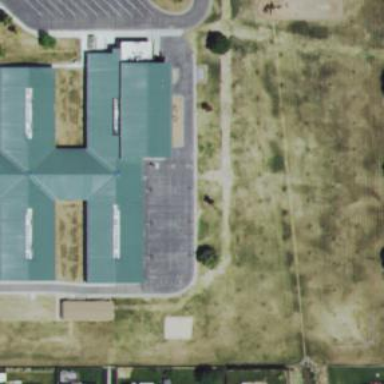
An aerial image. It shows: School building.